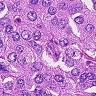
Metastatic tissue present: yes